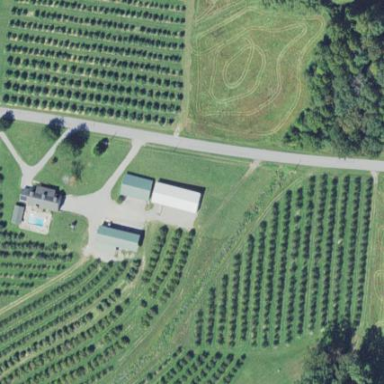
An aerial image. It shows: Orchard.